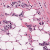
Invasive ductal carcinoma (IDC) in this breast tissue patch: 1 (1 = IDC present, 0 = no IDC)